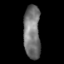
Tissue: skin
Cell type: Epithelial cells
Senescence score: 0.7889
Nuclear area (px): 874
Mean DAPI intensity: 117.589